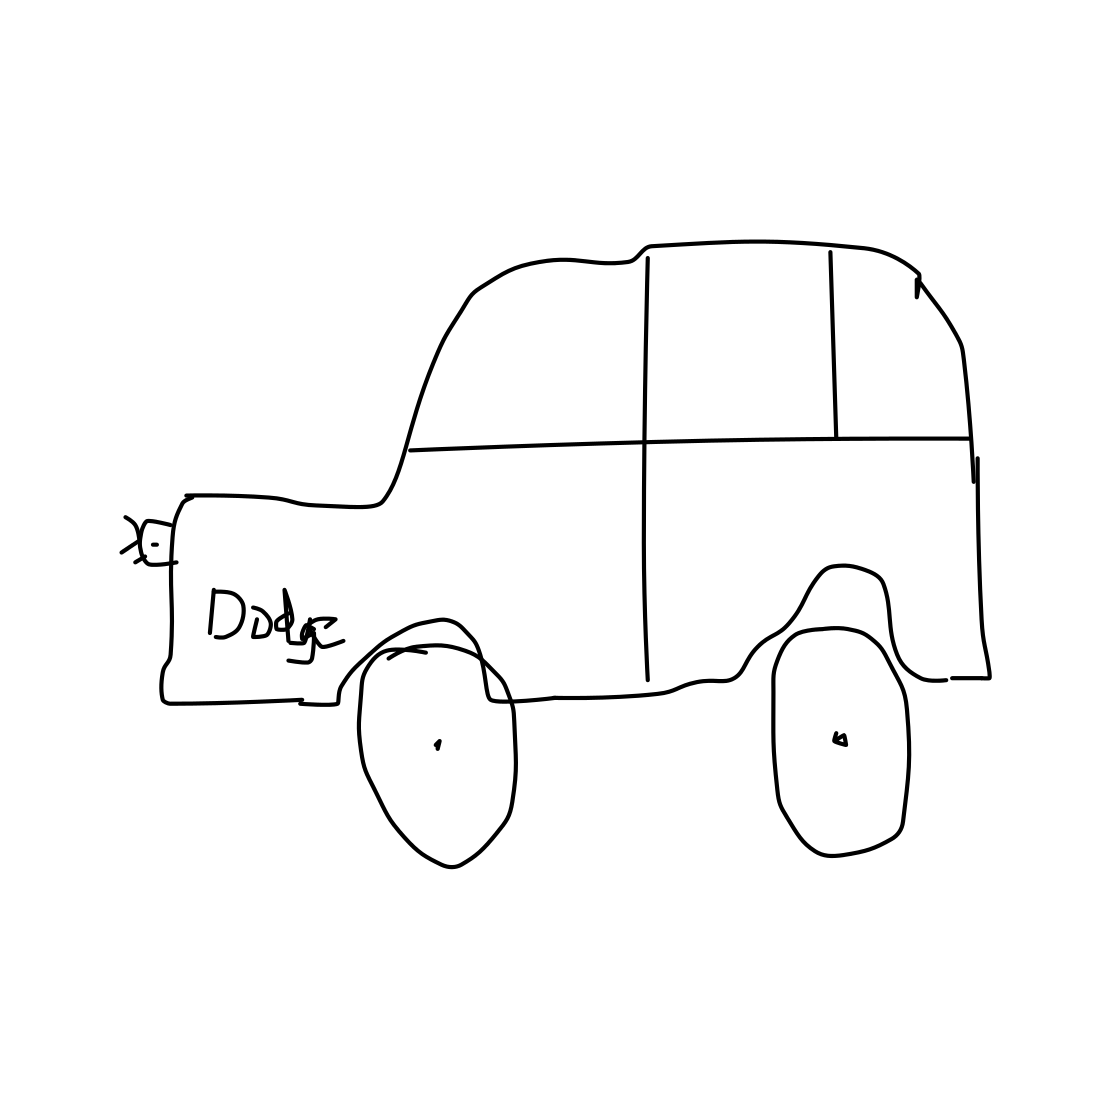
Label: suv